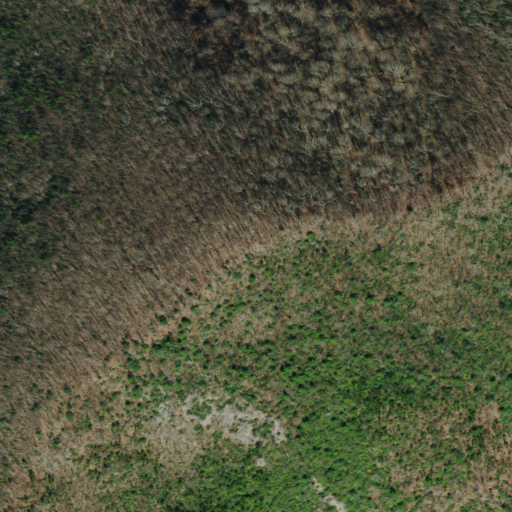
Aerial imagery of mountain in Tennessee named Sampson Mountain containing deciduous forest and mixed forest